Aerial crown-view tile of a tropical tree (Barro Colorado Island, Panama), acquired 20241216:
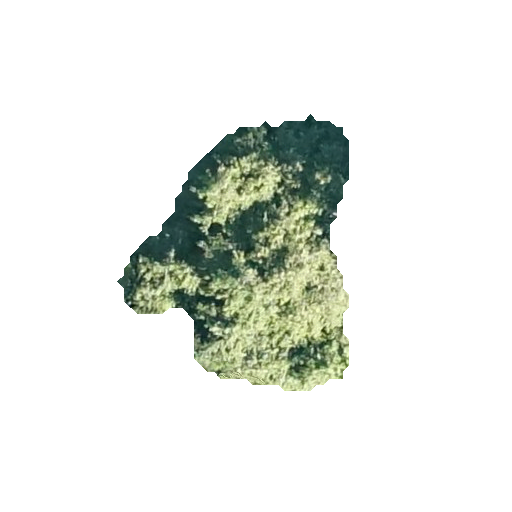
Species: Quararibea stenophylla
GBIF accepted scientific name: Quararibea stenophylla
Crown area: 61.976 m²